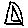
Label: triangle